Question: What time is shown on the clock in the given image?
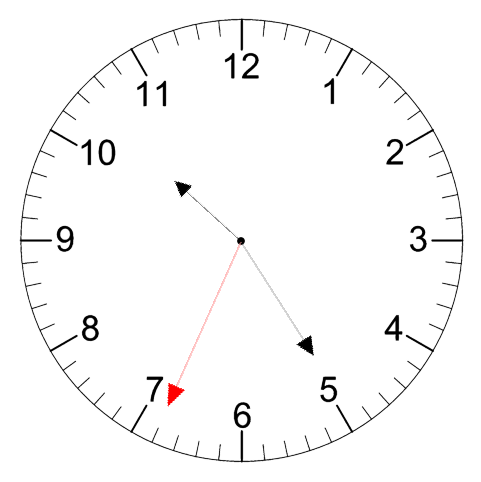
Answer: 10:24:34